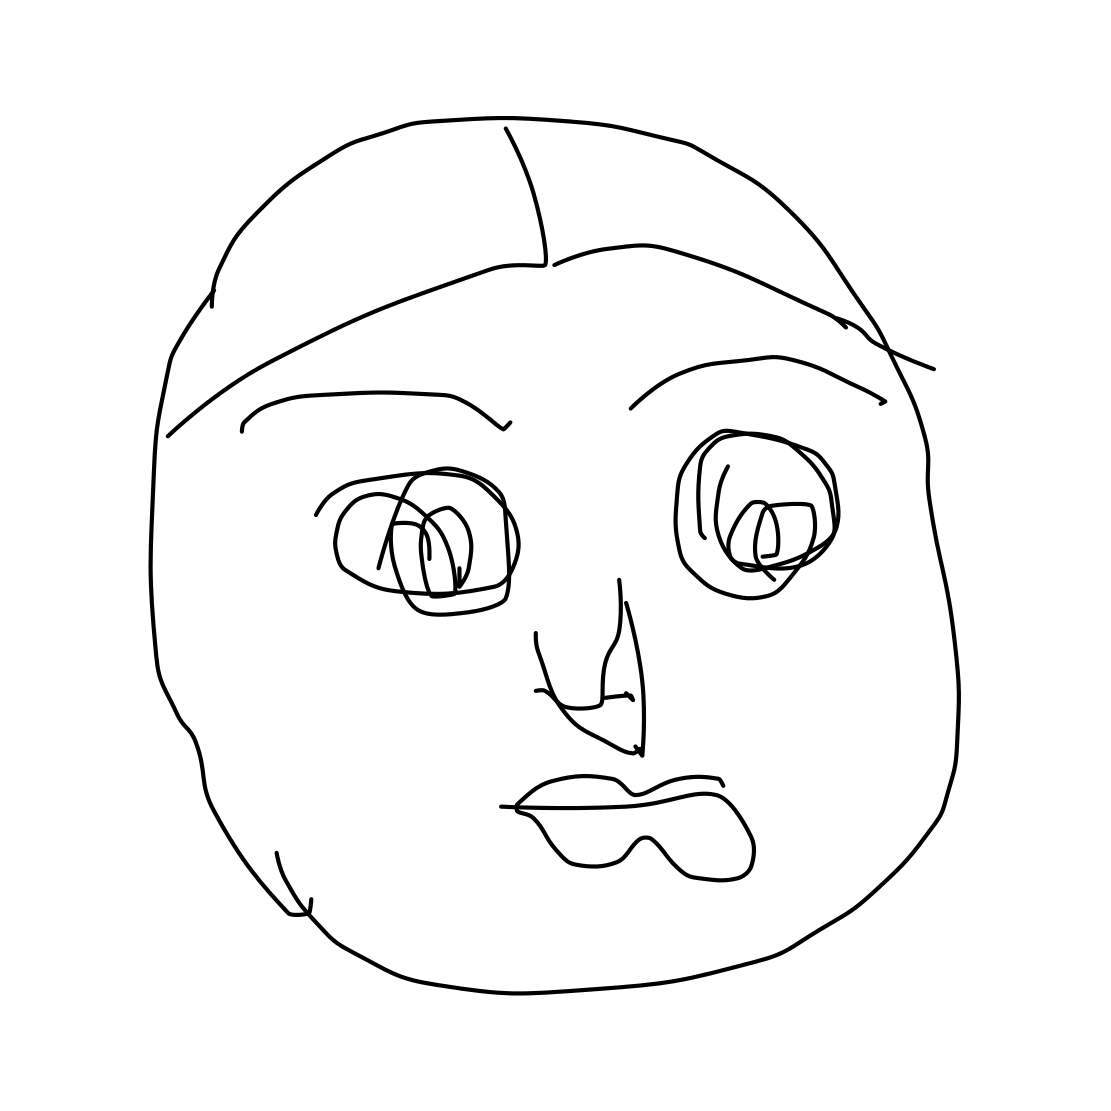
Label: face